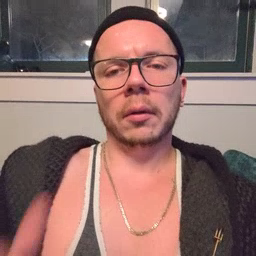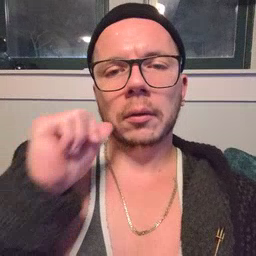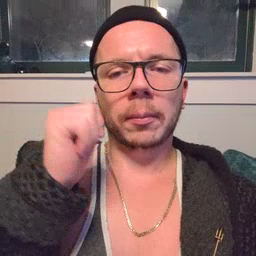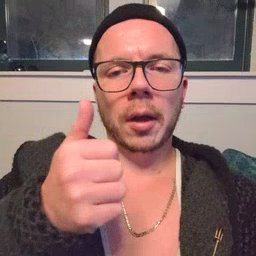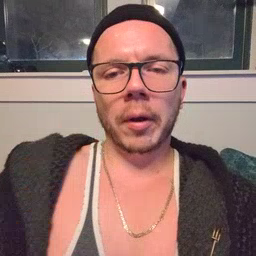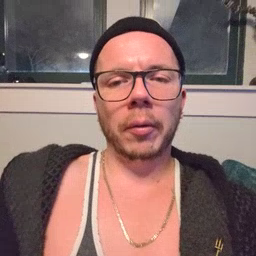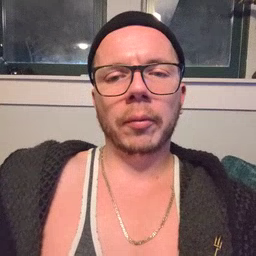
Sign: tomorrow